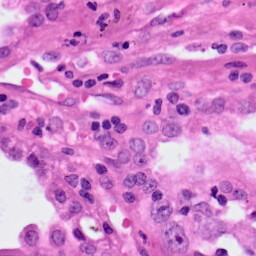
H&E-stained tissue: Lung